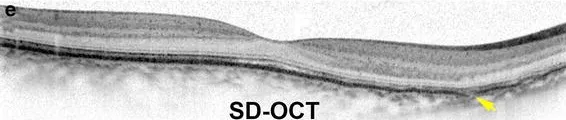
Multimodal imaging findings of angioid streaks at baseline visit. AS correlate to breaks within the Bruch's membrane (yellow arrow) as seen on spectral domain optical coherence tomography (e; SD-OCT). The yellow line indicates the location of the SD-OCT scan.
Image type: ophthalmic_imaging (oct)